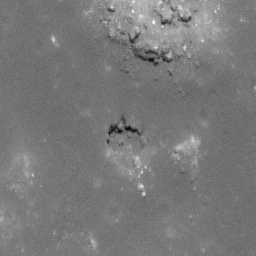
Pit: Messier A 2a
Host crater: Messier A
Host type: impact_melt
Lunar coordinates: latitude -2.014, longitude 46.906